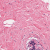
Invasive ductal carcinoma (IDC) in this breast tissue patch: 0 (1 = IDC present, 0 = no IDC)